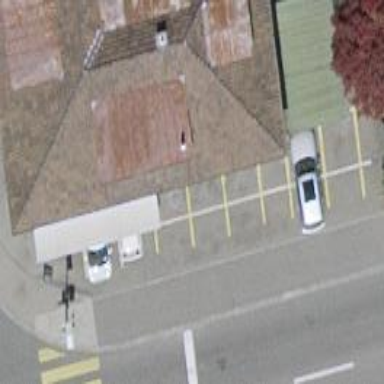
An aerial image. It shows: Post box is visible.